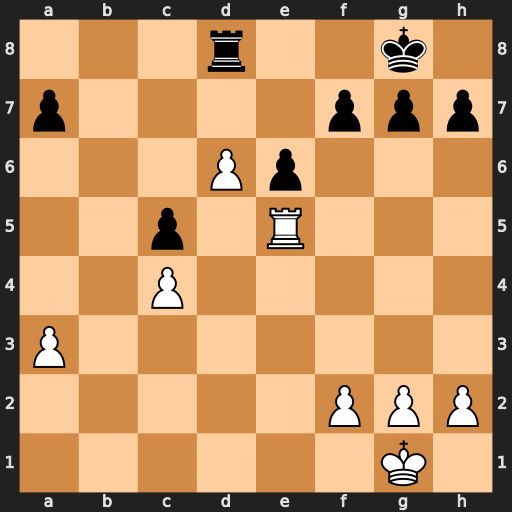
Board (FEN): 3r2k1/p4ppp/3Pp3/2p1R3/2P5/P7/5PPP/6K1
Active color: w
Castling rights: -
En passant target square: -
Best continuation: Rxc5 Kf8 Rc6